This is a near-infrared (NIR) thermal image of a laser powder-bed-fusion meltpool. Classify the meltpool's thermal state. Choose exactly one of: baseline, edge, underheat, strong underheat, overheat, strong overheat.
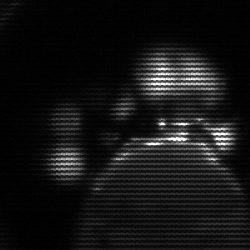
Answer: baseline